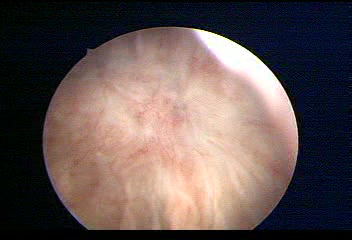
Modality: WLC
Class: Normal mucosa
Bladder cancer association: No